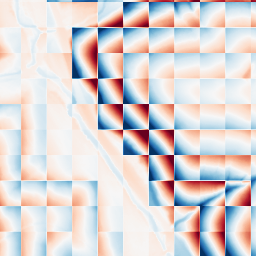
Category: wavelet
Decomposition family: wavelet_biorthogonal
Decomposition parameters: wavelet: bior1.3
level: 5
Upsampling method: linear_exact
Upsampling parameters: scale: 4
Upsampling scale: 4